Question: The question is:
Show customer's transaction distribution for completed RIDE orders between 1st - 10th of April 2018 (Distribution of customers that have done 1 transaction, 2, 3,4,etc)
And the preview of table that's querying is:

My query is:
'''
SELECT customer_no, COUNT(*) AS total_transaction FROM [bi-dwhdev-01:source.daily_order]
WHERE DATE(order_time) >= '2018-04-01'AND DATE(order_time) <= '2018-04-10'
GROUP BY customer_no
ORDER BY total_transaction DESC;
'''
I'm wondering how to get a distribution in Bigquery(either Legacy or Standard)?
Thanks in advance!
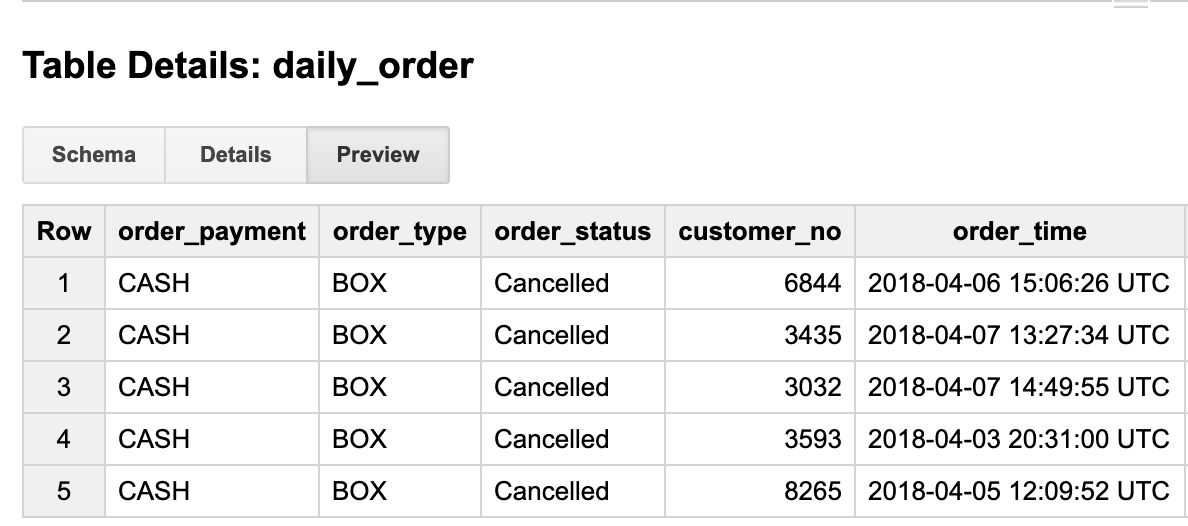
Answer: I think you want two levels of aggregation:
'''
SELECT total_transaction, COUNT(*)
FROM (SELECT customer_no, COUNT(*) AS total_transaction
FROM [bi-dwhdev-01:source.daily_order]
WHERE DATE(order_time) >= '2018-04-01' AND DATE(order_time) <= '2018-04-10'
GROUP BY customer_no
) c
GROUP BY total_transaction
ORDER BY total_transaction DESC;
'''